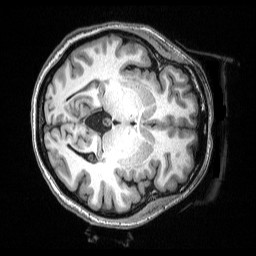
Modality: T1w
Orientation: axial
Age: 30
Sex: female
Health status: healthy
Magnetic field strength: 3 T
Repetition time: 2.53 s
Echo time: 0.00331 s